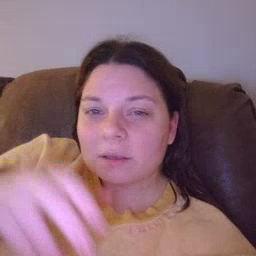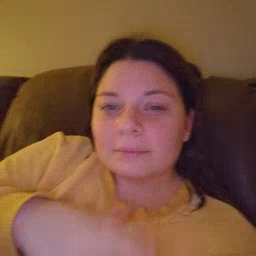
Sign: bug